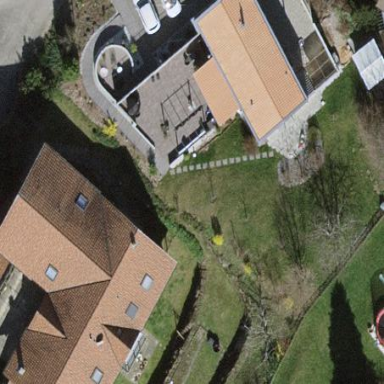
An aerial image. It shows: Detached building.